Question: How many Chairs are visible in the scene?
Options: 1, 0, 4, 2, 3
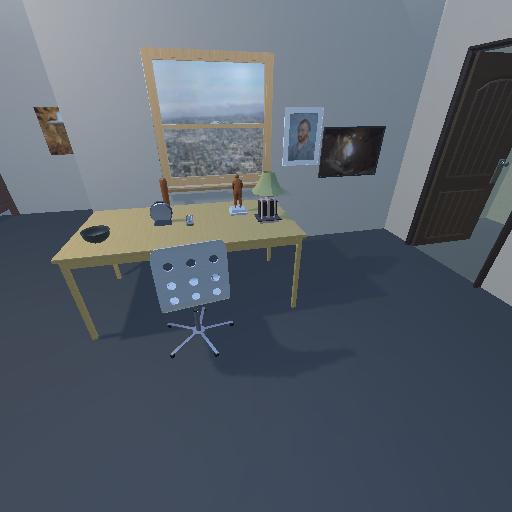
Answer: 1